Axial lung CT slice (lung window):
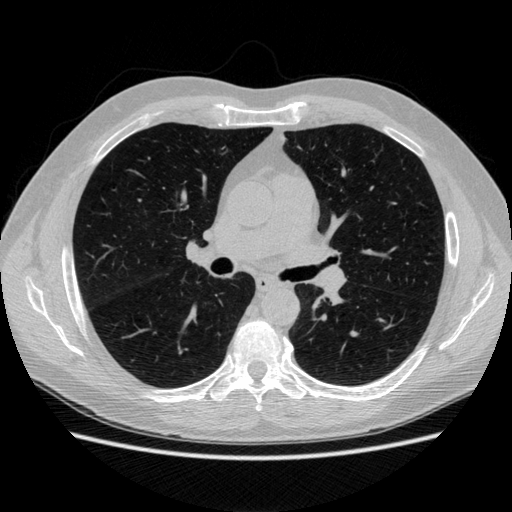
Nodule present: no